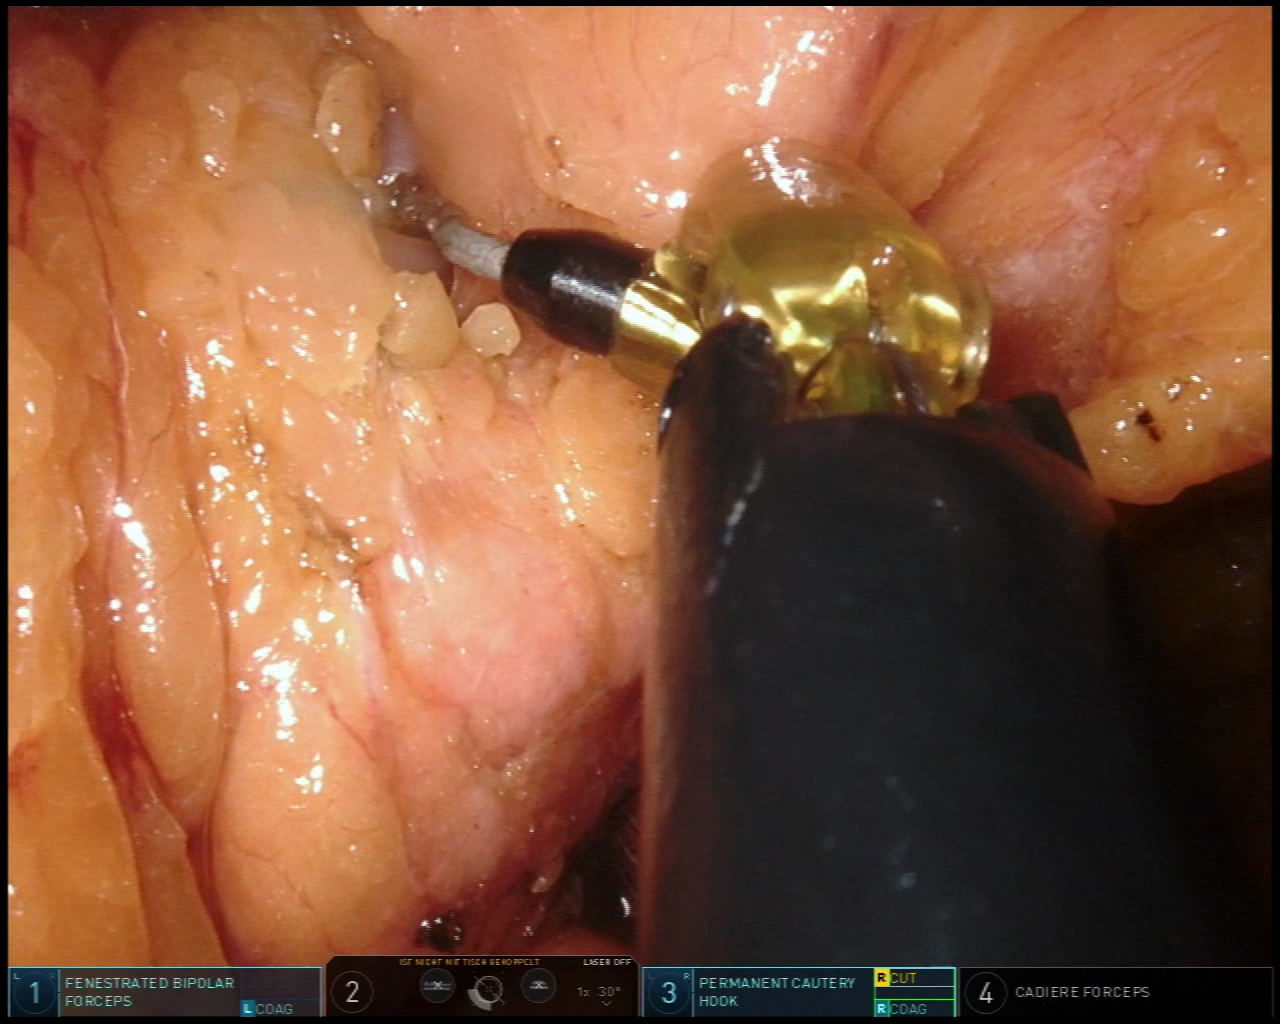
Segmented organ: pancreas
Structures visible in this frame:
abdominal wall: no
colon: no
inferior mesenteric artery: no
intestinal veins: no
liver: no
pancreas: yes
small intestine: no
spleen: no
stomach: yes
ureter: no
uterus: no
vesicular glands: no